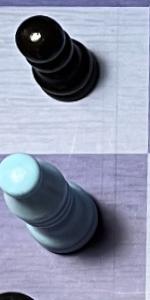
Label: Bishop_White